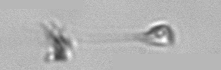
Label: Asterionellopsis_glacialis